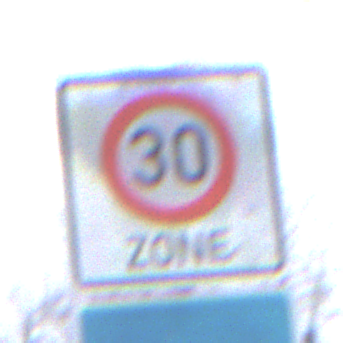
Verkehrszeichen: BeginnZone30
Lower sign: Sackgasse
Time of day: MorningAfternoon
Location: Outdoor (Suburban)
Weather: Overcast
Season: NotSpecified
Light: Natural